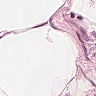
Metastatic tissue present: no